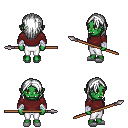
a pixel art fantasy rpg character, female body template, orc, green skin, maroon long-sleeve shirt, white pants, white long hairstyle, white cloth bandages, white slippers, spear, four views (front, back, left, right), 2x2 character sprite sheet, small pixel art, hard edges, no anti-aliasing